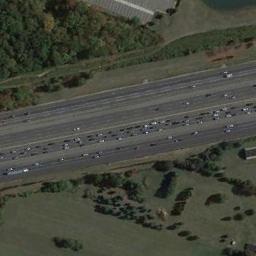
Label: freeway